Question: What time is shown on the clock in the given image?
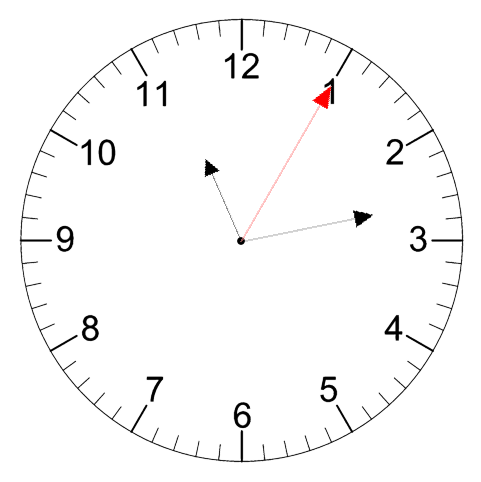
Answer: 11:13:05